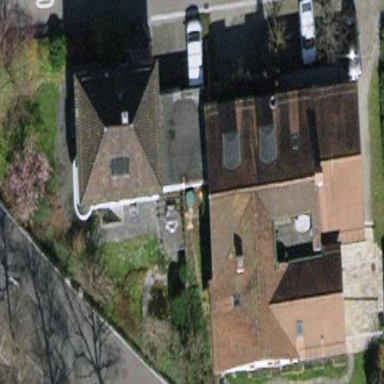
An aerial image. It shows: Simple house.